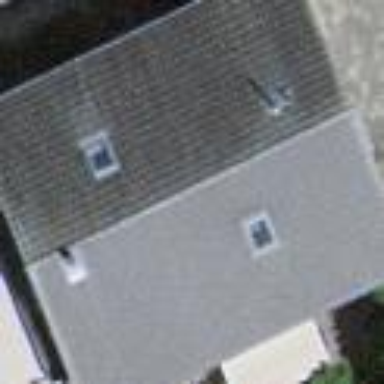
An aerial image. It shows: Simple and straightforward house.